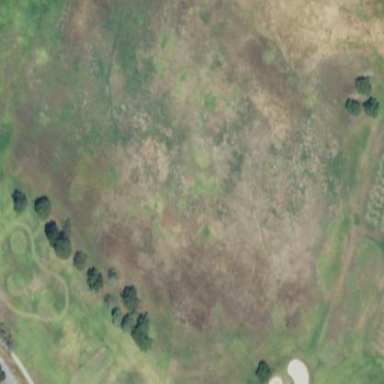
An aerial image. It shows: Driving range for golf practice.